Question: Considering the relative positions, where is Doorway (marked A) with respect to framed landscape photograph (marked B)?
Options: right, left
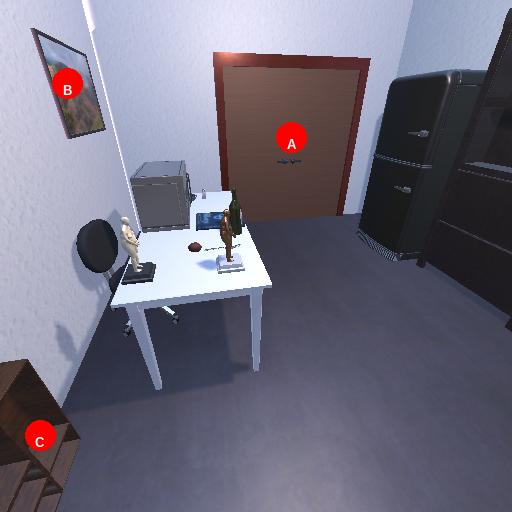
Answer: right